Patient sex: M
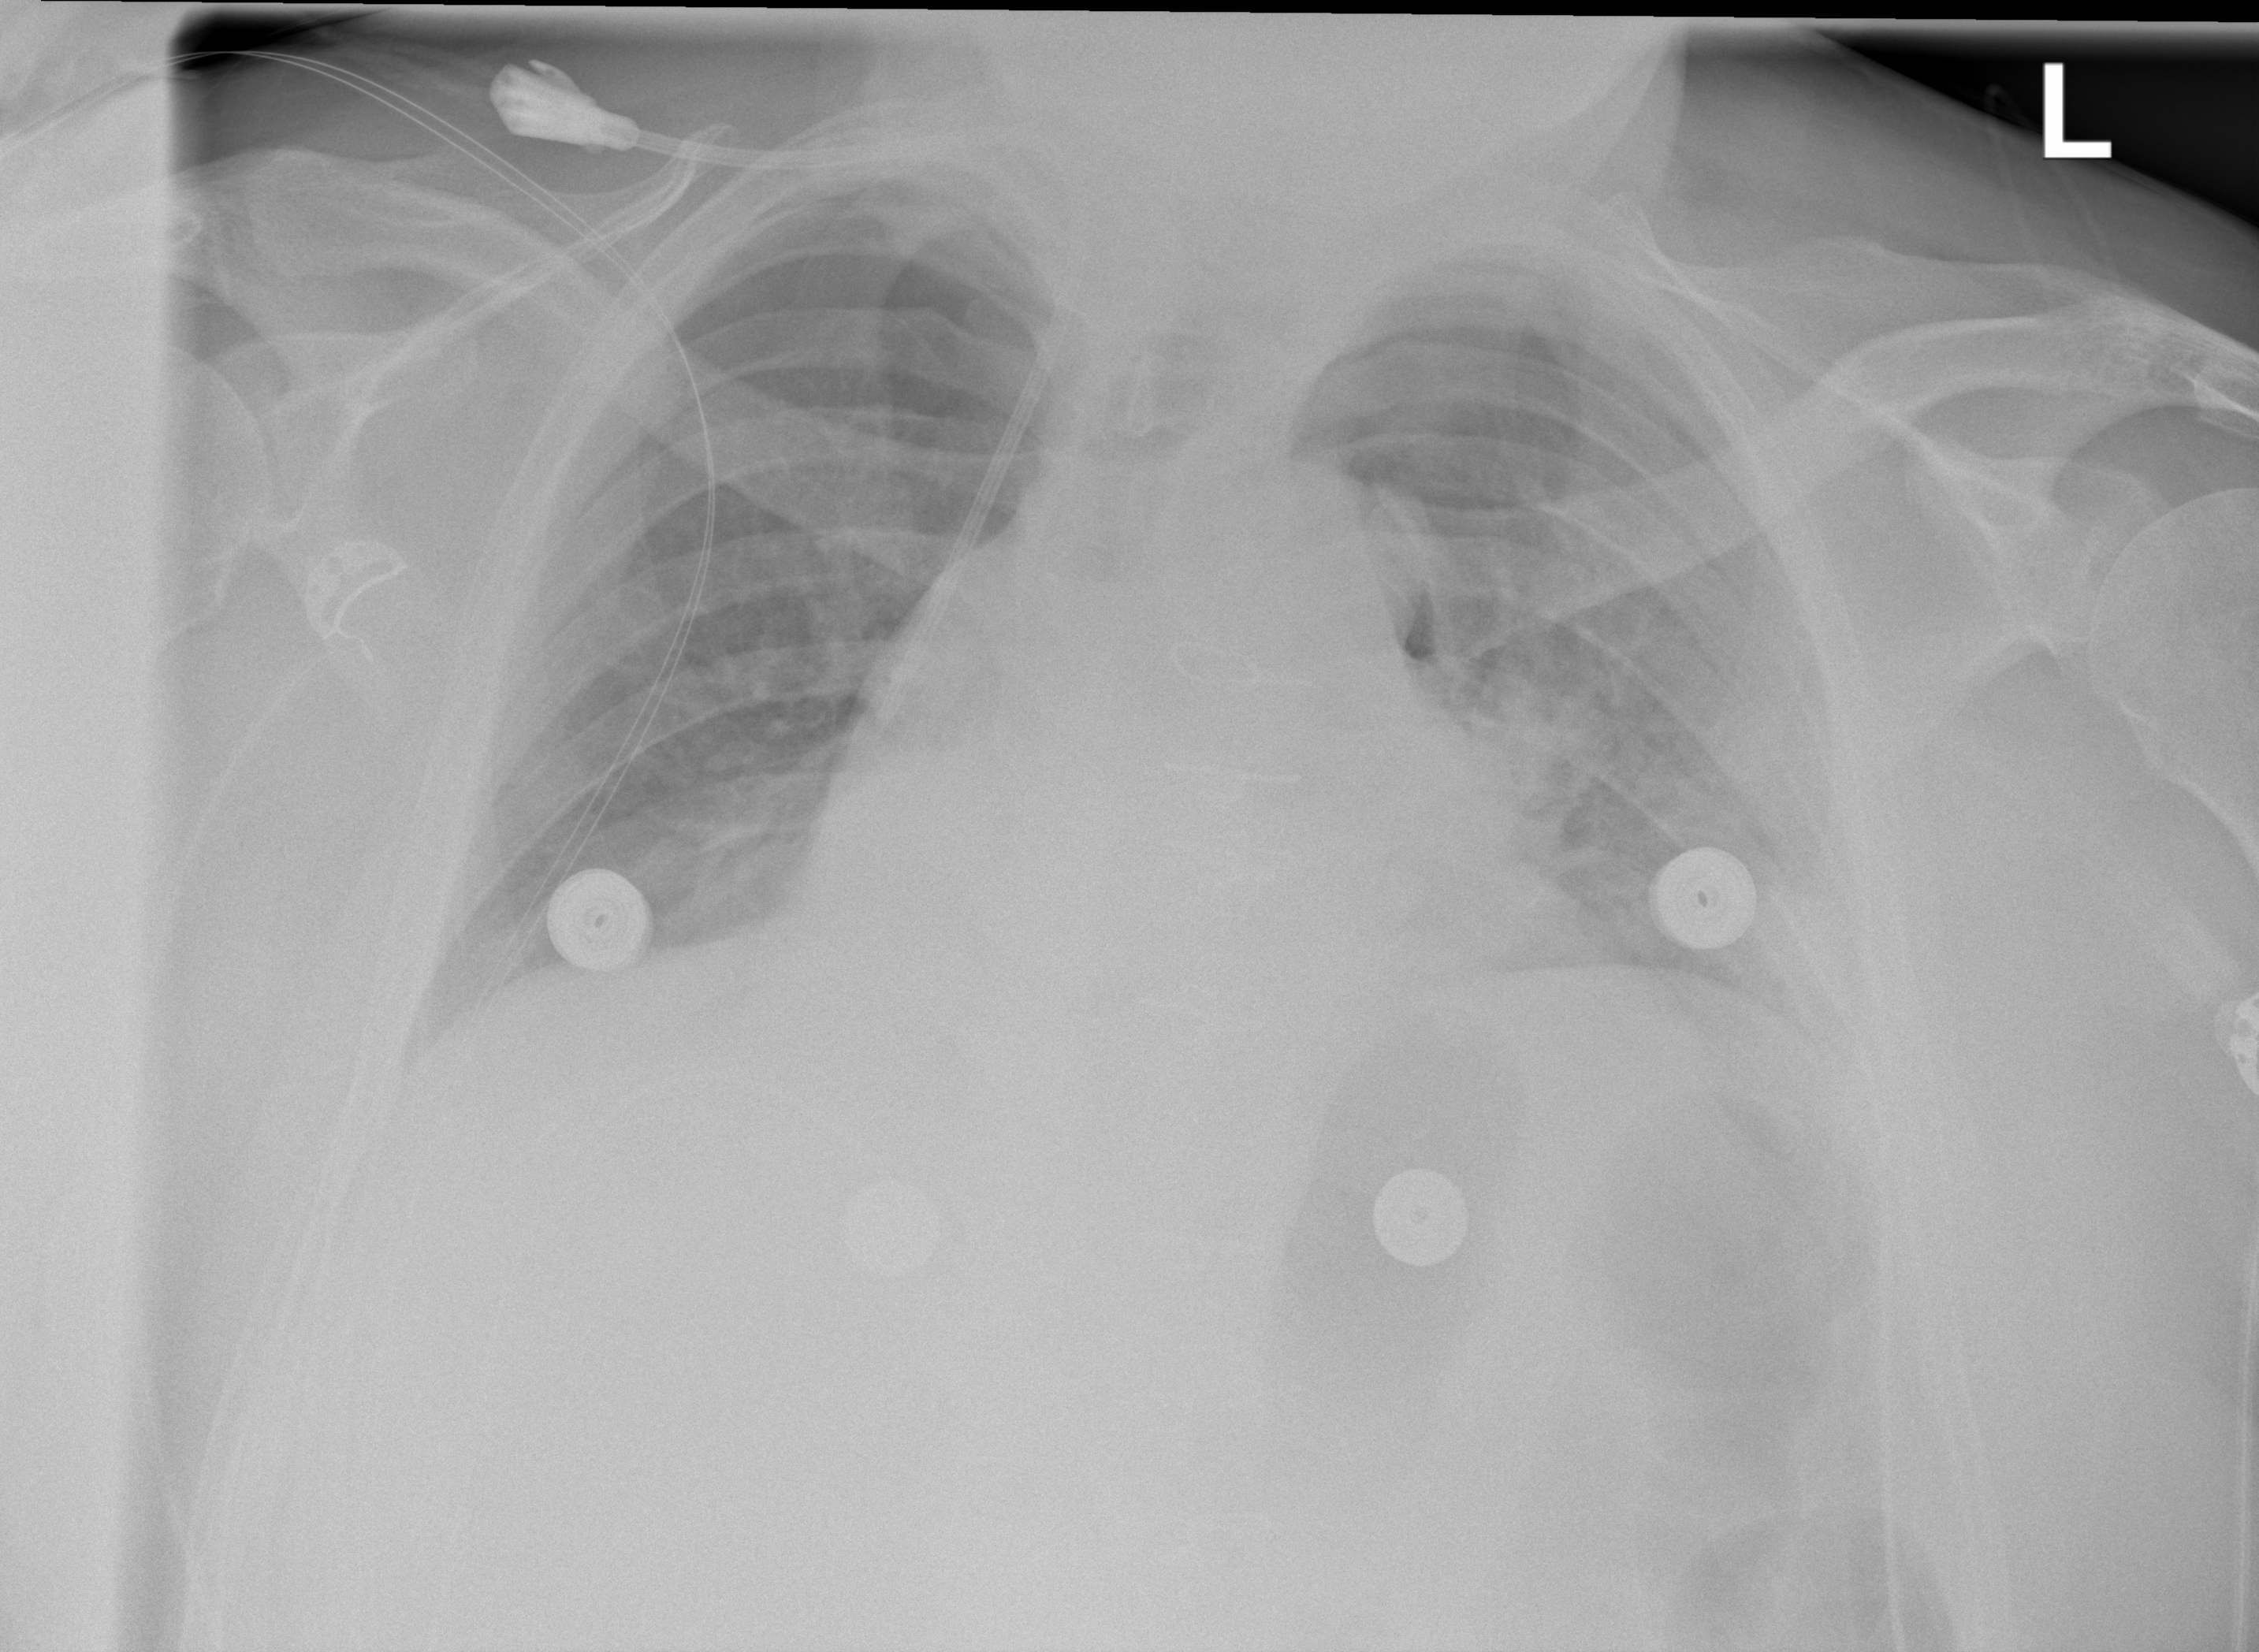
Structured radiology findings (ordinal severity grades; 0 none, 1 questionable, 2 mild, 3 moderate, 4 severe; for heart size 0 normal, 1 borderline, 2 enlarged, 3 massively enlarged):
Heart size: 2
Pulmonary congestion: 2
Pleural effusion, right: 2
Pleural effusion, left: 2
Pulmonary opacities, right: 0
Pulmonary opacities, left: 2
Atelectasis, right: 2
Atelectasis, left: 2